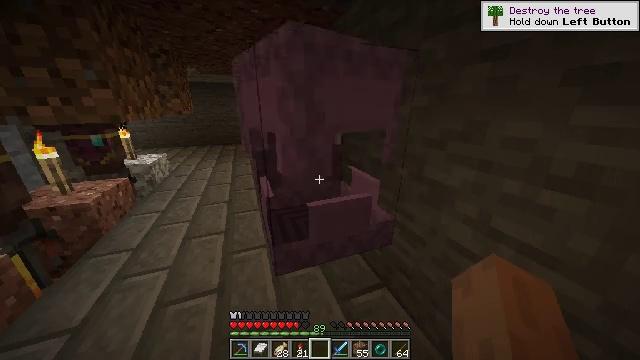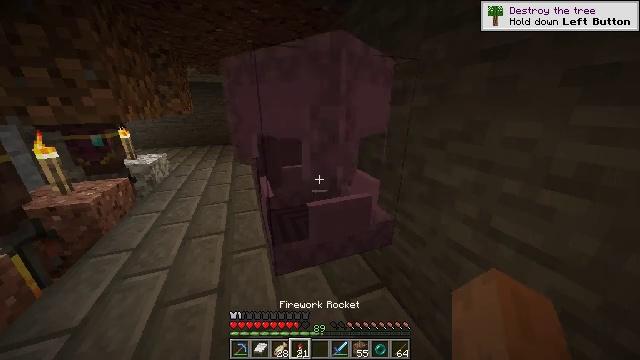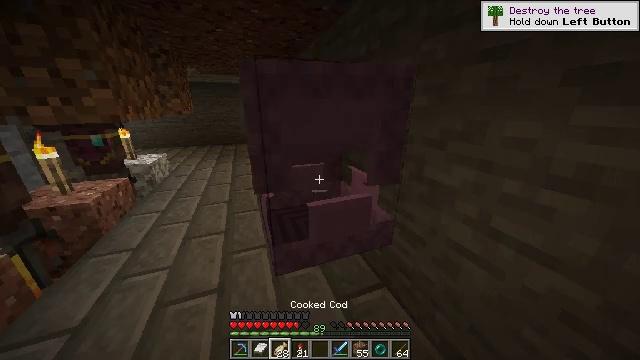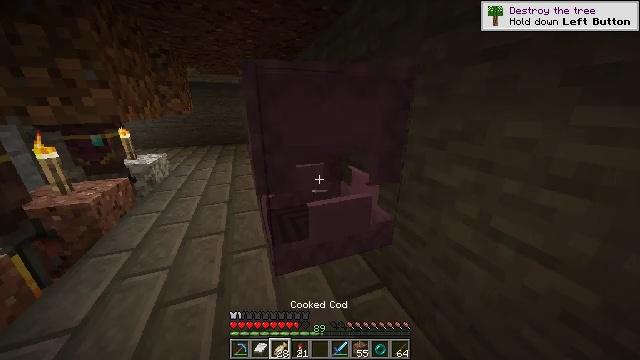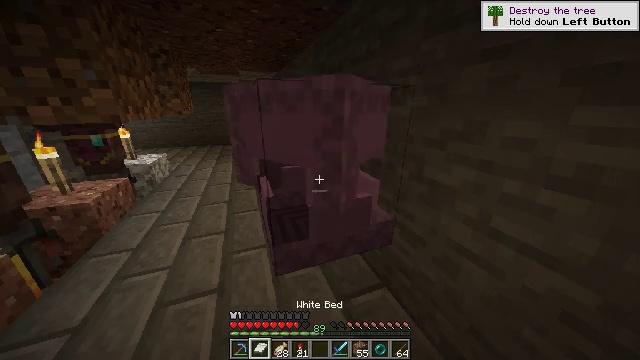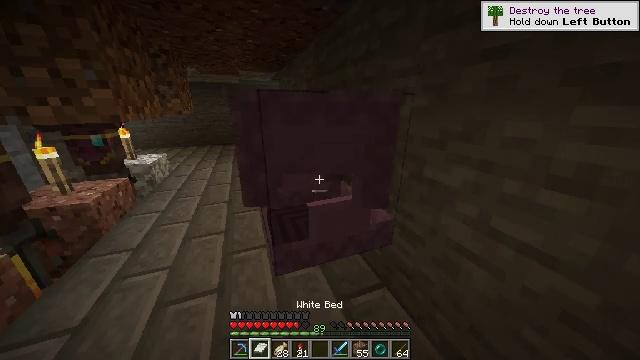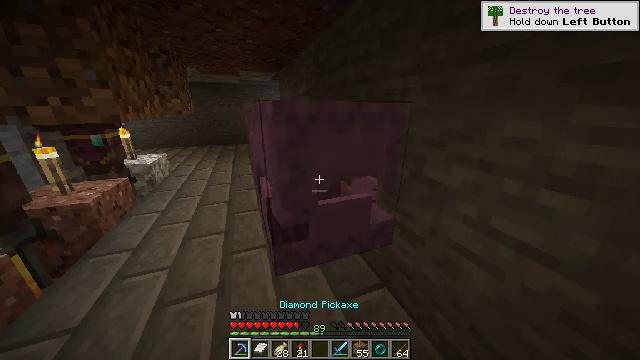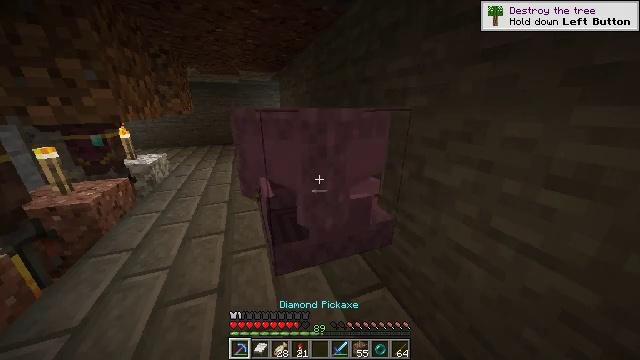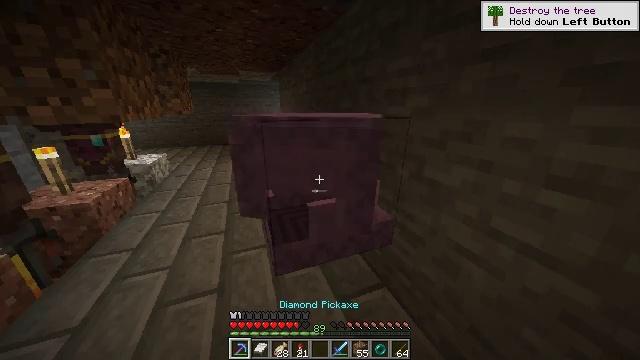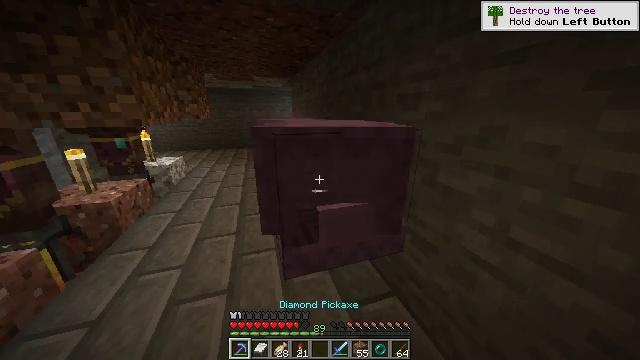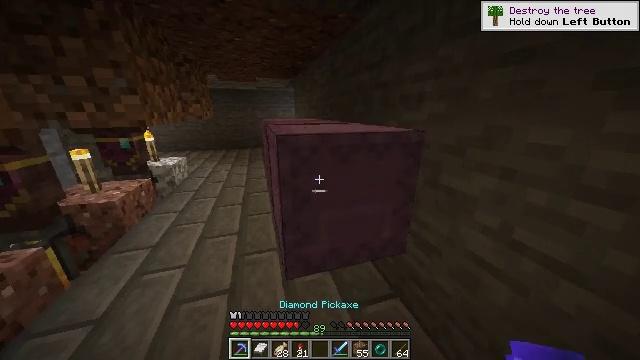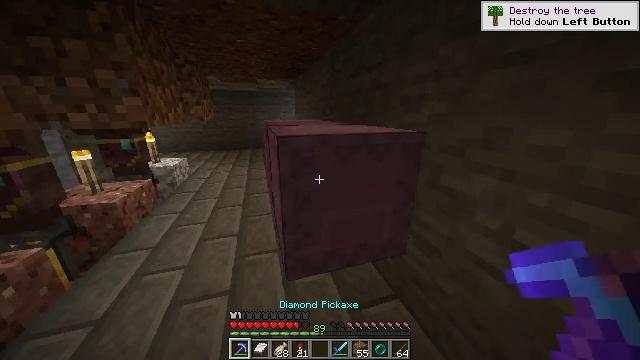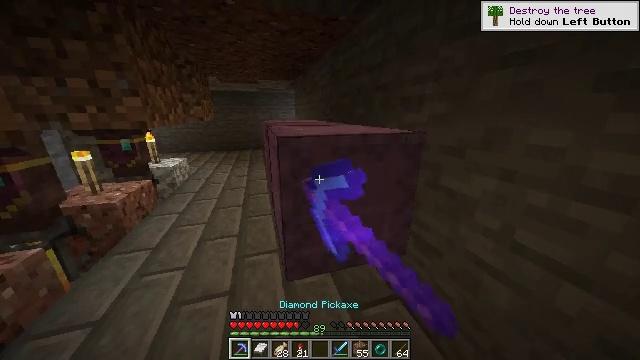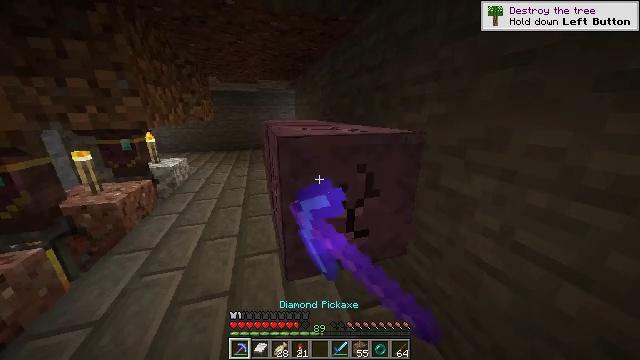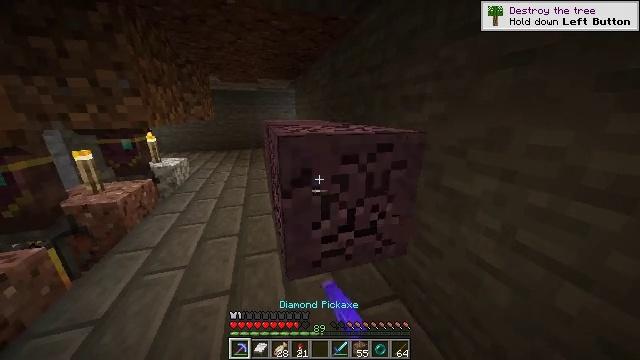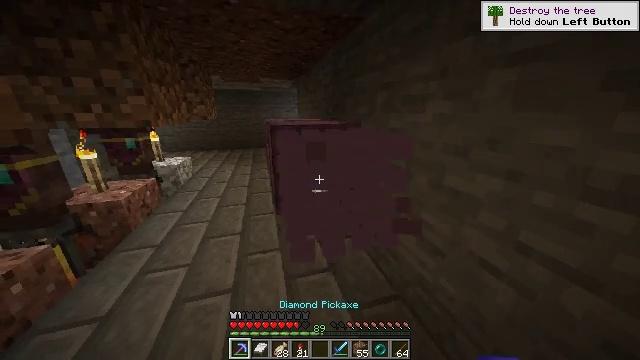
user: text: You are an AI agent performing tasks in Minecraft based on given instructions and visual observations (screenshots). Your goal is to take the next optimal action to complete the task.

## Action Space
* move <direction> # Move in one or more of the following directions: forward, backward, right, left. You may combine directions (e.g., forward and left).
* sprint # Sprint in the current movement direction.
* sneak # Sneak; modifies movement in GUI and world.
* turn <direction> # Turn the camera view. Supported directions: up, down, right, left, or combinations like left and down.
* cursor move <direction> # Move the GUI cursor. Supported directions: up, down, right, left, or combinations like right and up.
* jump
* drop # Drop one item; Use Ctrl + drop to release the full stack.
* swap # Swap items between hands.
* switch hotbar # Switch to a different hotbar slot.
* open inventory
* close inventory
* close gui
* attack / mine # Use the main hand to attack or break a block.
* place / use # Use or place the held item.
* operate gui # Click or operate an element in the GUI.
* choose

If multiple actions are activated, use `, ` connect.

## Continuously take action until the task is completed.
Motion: motion action
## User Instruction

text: Gather the shulker box for storage.
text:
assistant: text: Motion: no_op
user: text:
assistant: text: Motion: no_op
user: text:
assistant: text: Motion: no_op
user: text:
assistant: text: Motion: no_op
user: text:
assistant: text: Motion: no_op
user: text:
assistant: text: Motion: no_op
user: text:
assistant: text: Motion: no_op
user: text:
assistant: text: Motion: no_op
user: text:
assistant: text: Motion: turn left and up
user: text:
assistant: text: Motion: no_op
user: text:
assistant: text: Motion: attack / mine
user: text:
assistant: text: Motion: attack / mine
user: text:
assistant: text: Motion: attack / mine
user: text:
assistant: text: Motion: attack / mine
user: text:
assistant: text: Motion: attack / mine
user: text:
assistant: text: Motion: move forward, attack / mine
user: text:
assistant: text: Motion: move forward, turn left, attack / mine
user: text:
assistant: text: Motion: move forward, attack / mine
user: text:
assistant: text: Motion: turn left, attack / mine
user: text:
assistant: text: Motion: turn down, attack / mine
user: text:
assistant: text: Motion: turn up, attack / mine
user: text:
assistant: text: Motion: turn up, attack / mine
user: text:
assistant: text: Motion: turn right and down, attack / mine
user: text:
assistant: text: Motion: turn left, attack / mine
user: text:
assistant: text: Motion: move forward, attack / mine
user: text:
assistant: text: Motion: move forward, attack / mine
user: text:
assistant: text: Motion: move forward, turn left, attack / mine
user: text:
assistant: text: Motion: move forward, turn left, attack / mine
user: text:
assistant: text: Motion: attack / mine
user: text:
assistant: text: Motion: attack / mine